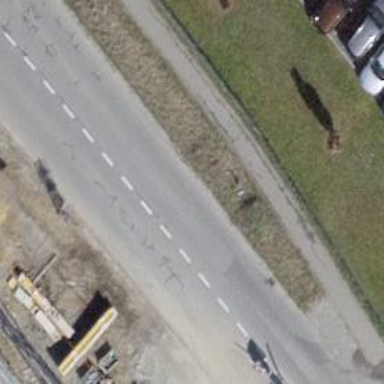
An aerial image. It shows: Uncontrolled zebra crossing with pedestrian island.